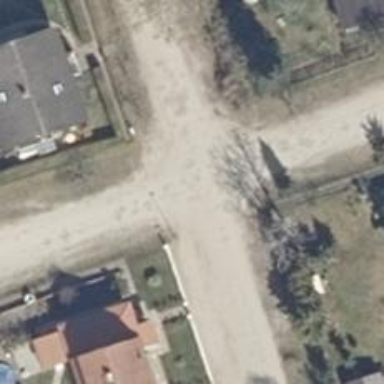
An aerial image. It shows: Residential road with sandy surface.